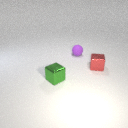
small purple rubber sphere behind small green metal cube